Field crop: maize
Growth stage: 2
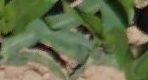
Species: maize